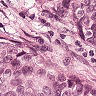
Metastatic tissue present: yes